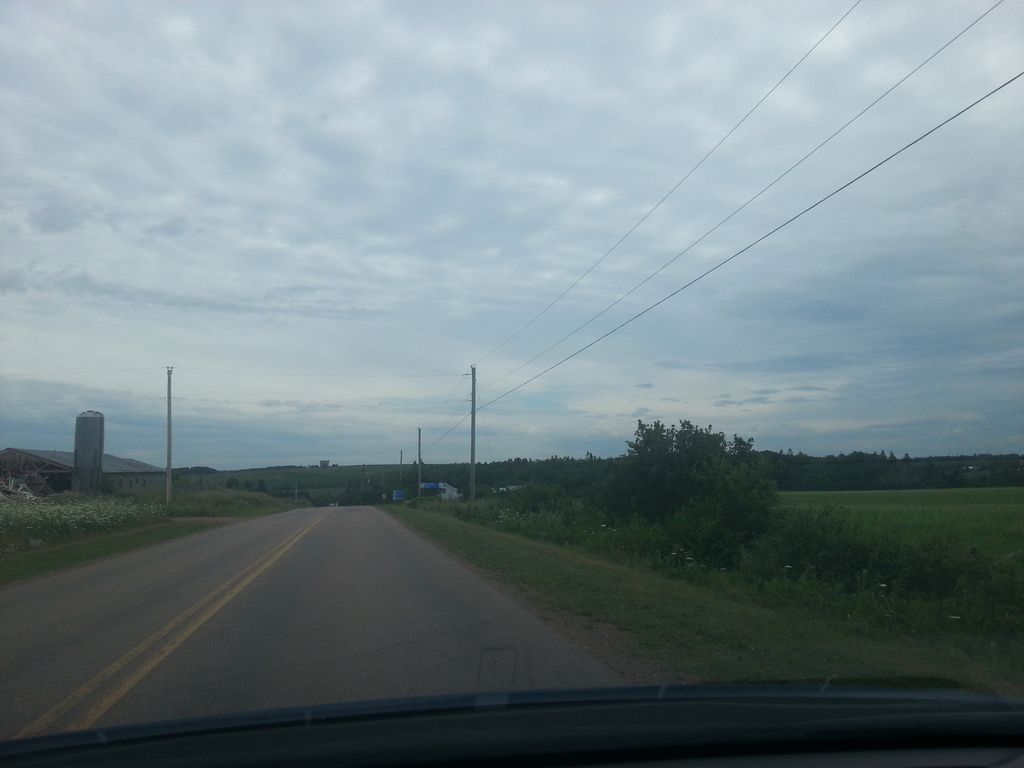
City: charlottetown